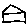
Label: house